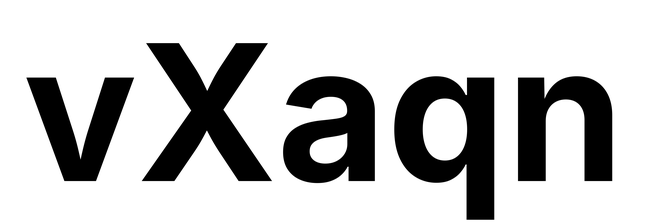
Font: Inter_Bold